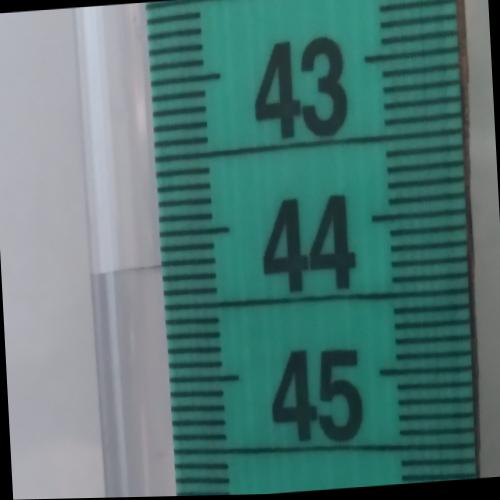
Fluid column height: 44.2 cm